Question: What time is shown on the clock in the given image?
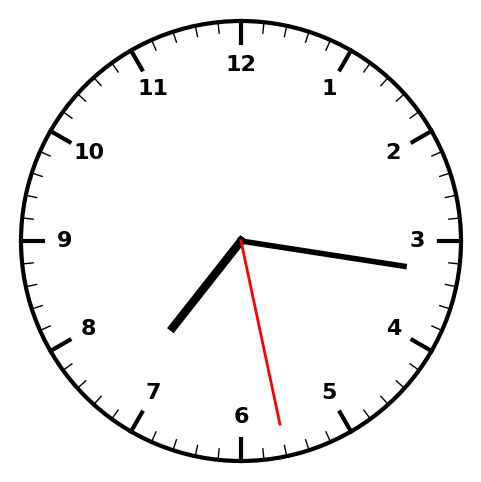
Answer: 07:16:28